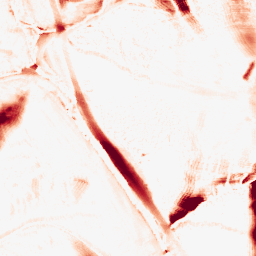
Category: morphological
Decomposition family: morphological_ellipse
Decomposition parameters: operation: opening
width: 20
height: 50
Upsampling method: sinc_hamming
Upsampling parameters: scale: 2
kernel_size: 8
Upsampling scale: 2